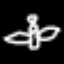
Label: angel